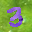
Label: 3